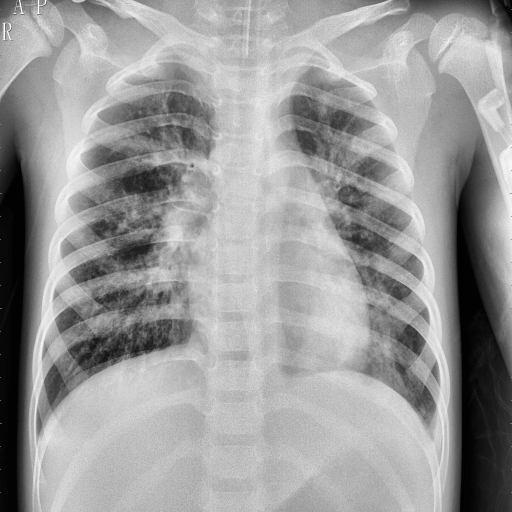
Finding: PNEUMONIA